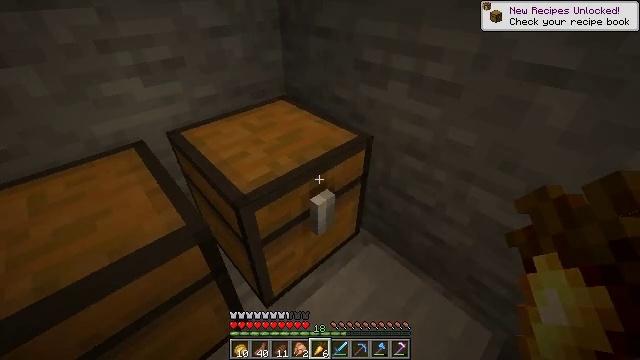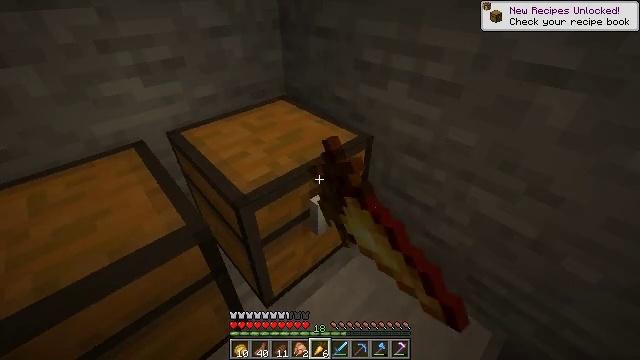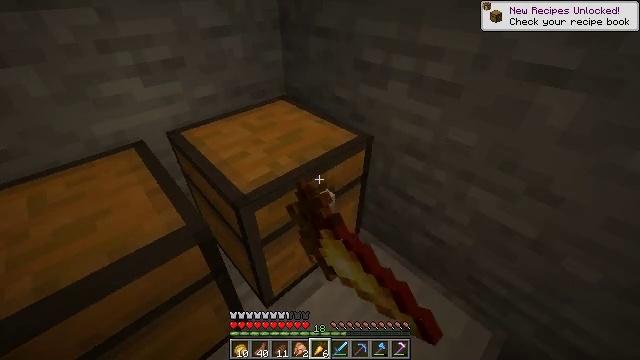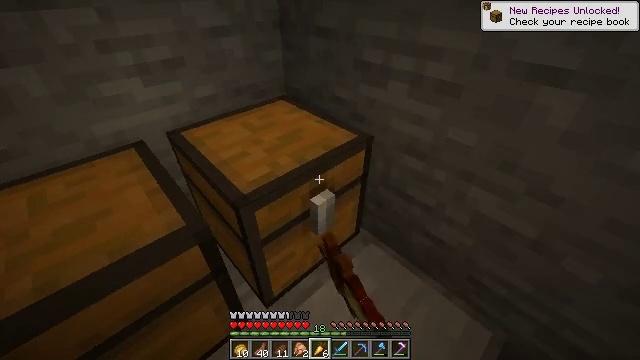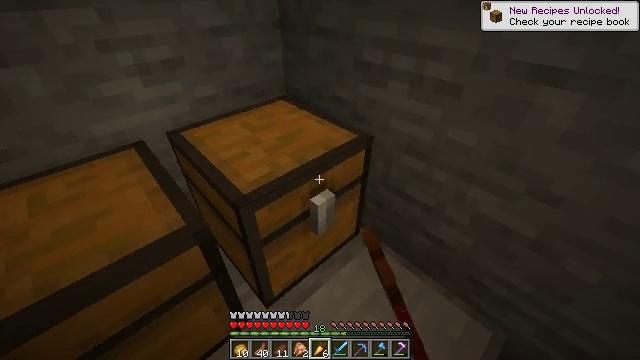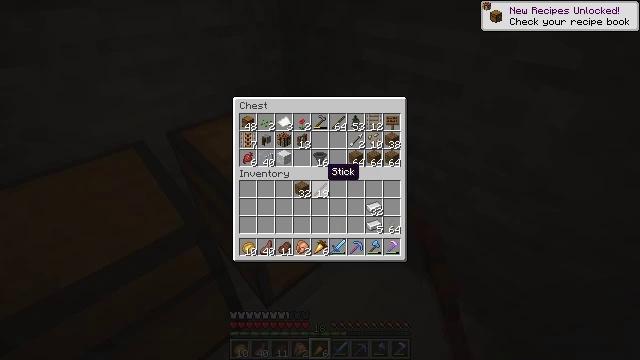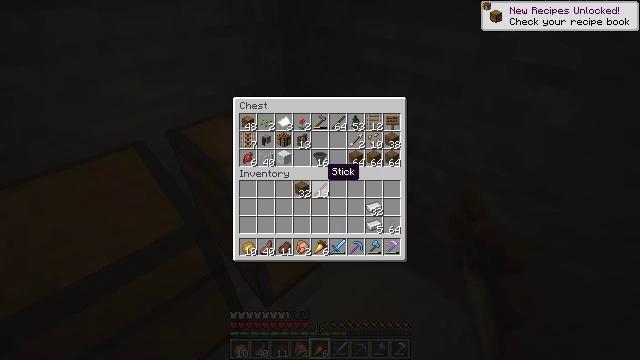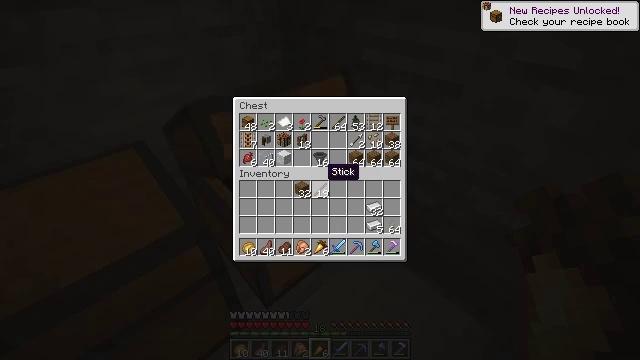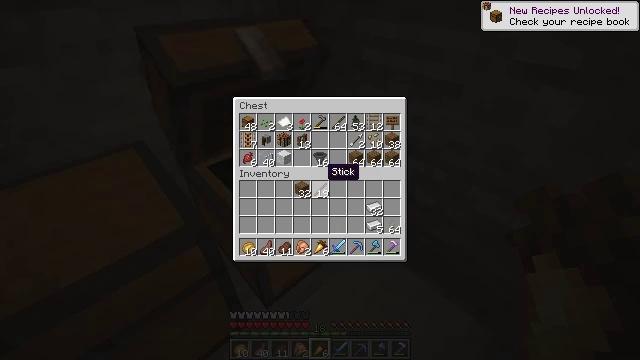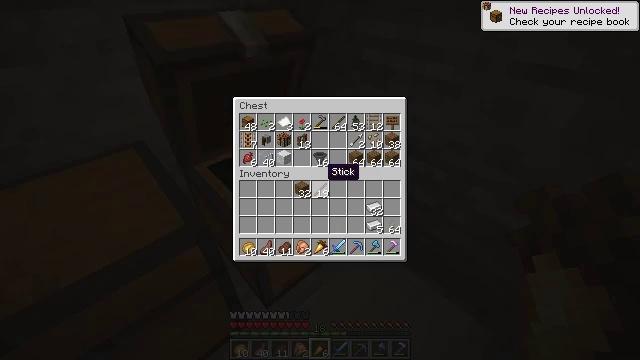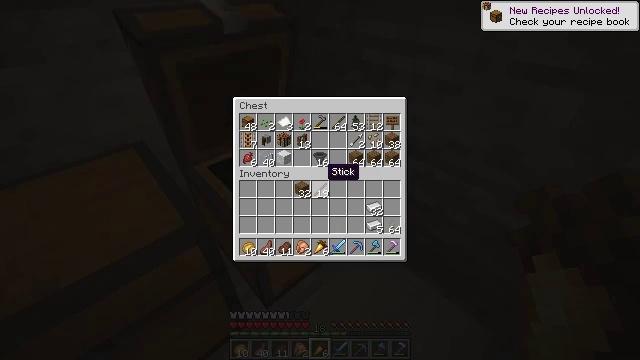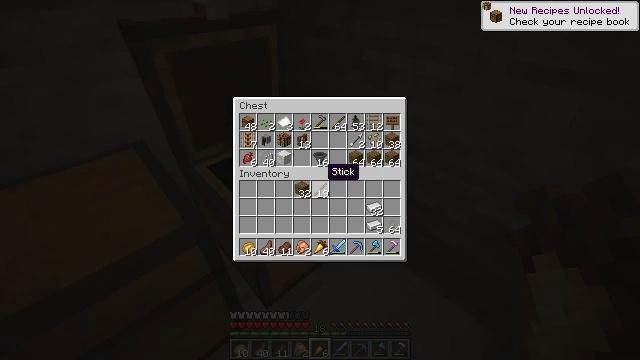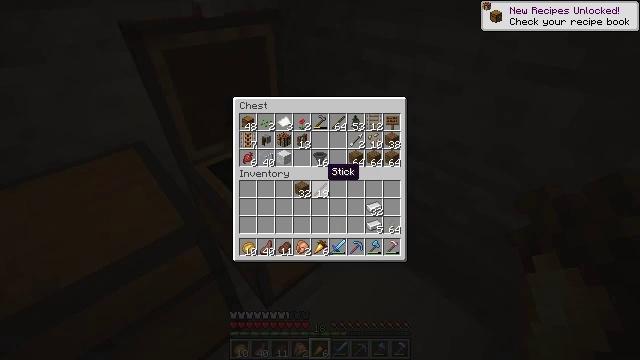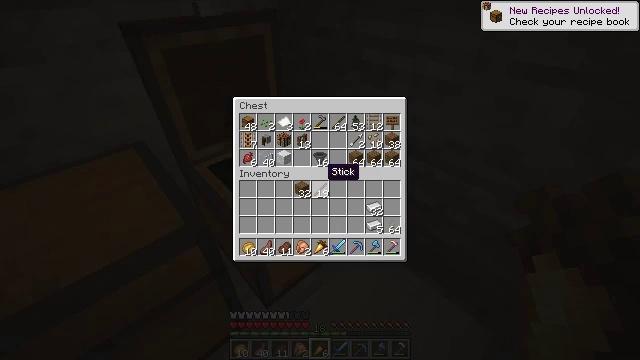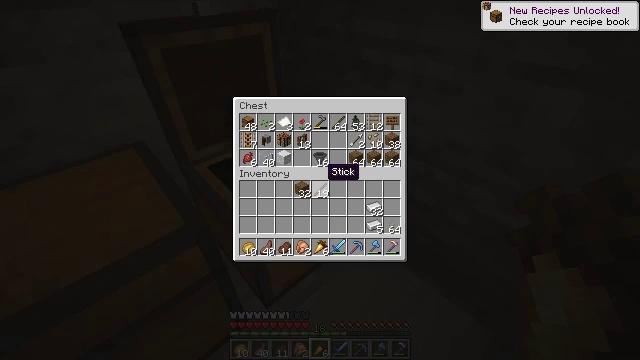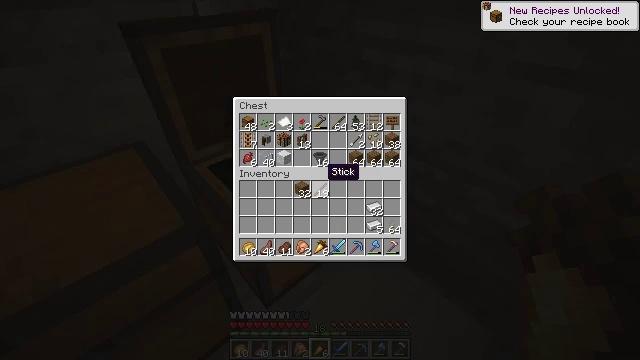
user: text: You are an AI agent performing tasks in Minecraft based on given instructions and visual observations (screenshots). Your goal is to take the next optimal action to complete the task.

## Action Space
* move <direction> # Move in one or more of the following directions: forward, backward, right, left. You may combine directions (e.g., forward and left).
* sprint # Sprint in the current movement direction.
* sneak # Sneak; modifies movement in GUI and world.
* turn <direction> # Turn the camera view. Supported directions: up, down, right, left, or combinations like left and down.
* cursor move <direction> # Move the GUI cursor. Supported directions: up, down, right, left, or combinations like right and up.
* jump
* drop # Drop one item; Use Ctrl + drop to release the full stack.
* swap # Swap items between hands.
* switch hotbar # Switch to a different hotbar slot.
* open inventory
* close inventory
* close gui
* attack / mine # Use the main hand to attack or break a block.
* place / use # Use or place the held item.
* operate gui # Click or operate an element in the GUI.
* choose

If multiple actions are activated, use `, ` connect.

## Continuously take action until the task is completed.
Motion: motion action
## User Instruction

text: Craft a trapped chest.
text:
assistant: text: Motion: use / place
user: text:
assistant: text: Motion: use / place
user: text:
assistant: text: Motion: no_op
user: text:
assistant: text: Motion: no_op
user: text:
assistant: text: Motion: no_op
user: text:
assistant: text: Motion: no_op
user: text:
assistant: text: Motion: no_op
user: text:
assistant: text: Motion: no_op
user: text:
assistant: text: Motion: no_op
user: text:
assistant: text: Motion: no_op
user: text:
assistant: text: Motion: no_op
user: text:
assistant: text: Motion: no_op
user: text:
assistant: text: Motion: no_op
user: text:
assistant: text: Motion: no_op
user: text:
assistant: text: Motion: no_op
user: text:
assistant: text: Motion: no_op
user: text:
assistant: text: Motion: no_op
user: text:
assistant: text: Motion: no_op
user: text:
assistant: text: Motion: no_op
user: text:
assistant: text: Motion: no_op
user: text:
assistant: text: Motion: no_op
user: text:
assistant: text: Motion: no_op
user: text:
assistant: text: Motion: no_op
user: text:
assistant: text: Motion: no_op
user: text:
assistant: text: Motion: no_op
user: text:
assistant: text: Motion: no_op
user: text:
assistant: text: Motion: no_op
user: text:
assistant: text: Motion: no_op
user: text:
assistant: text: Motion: no_op
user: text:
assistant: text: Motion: no_op